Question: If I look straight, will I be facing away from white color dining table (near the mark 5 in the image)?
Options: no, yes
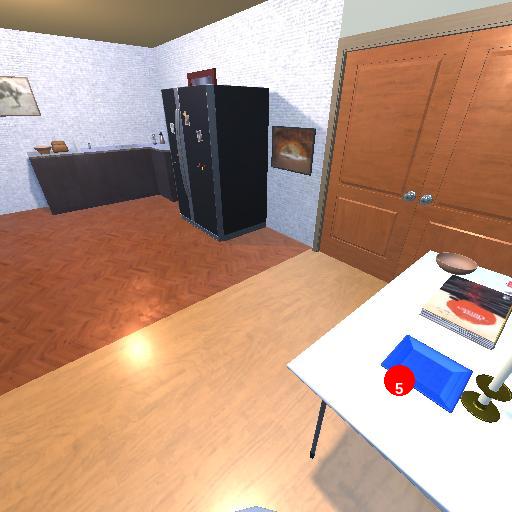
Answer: no